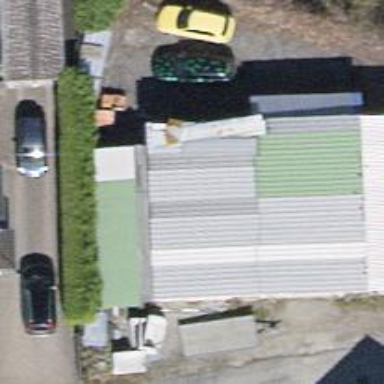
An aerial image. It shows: View of roof of building.